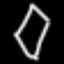
Label: diamond